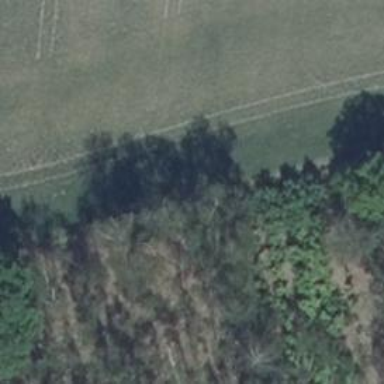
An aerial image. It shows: Hunting stand.